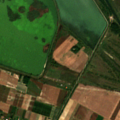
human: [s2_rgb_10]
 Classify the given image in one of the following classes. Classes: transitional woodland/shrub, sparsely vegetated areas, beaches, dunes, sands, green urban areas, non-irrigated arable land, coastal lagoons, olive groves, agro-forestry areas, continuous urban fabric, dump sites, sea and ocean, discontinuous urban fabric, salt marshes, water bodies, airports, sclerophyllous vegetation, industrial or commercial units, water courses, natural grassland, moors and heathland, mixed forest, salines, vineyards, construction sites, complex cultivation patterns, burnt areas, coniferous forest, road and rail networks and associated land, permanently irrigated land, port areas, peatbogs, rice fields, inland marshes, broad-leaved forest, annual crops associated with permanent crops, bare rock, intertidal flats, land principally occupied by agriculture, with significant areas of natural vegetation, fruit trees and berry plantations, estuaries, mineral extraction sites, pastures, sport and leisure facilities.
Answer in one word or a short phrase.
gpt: discontinuous urban fabric, non-irrigated arable land, pastures, water bodies